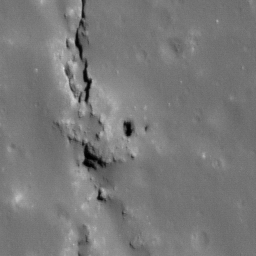
Pit: Jackson 4
Host crater: Jackson
Host type: impact_melt
Lunar coordinates: latitude 21.764, longitude 197.12